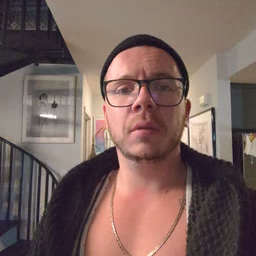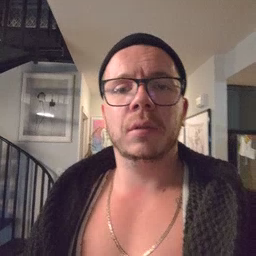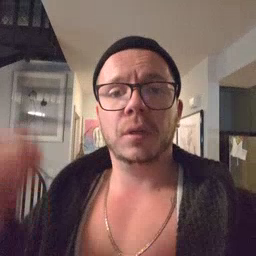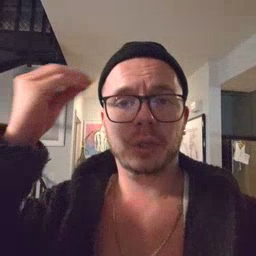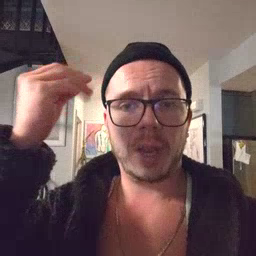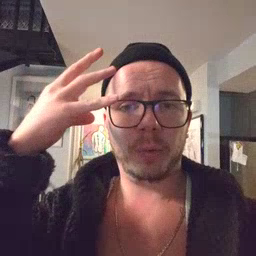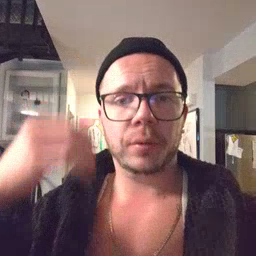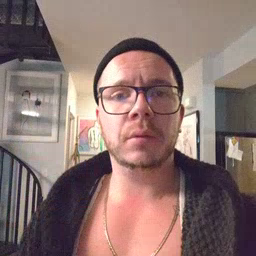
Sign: shower